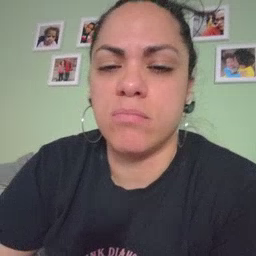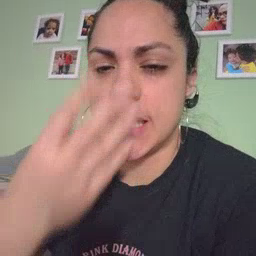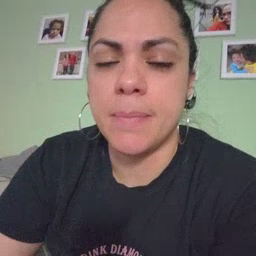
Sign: sleep